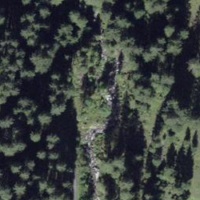
EUNIS habitat code: 45
Species observed at this site:
Helix pomatia